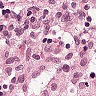
Metastatic tissue present: no